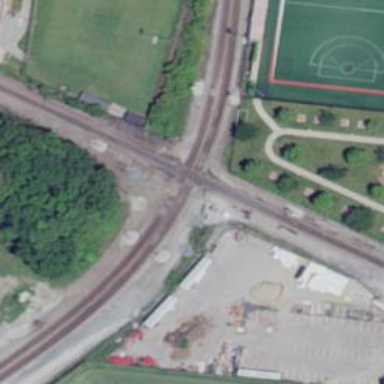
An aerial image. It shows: Railway crossing.